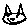
Label: cat